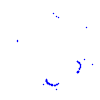
Particle: kaon